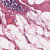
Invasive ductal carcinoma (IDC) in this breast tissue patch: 0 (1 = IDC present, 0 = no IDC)